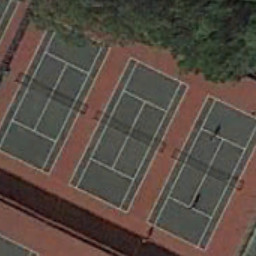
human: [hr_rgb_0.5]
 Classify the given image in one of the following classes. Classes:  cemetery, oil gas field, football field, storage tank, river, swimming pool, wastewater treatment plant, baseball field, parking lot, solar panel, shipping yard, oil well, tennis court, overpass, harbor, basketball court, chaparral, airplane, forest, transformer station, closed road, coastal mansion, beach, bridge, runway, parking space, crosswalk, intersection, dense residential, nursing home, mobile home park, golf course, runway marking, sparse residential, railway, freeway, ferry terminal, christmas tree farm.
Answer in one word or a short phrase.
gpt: tennis court